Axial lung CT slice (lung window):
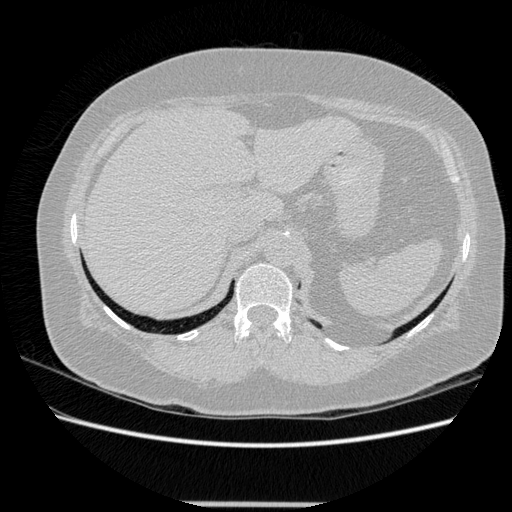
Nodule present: no